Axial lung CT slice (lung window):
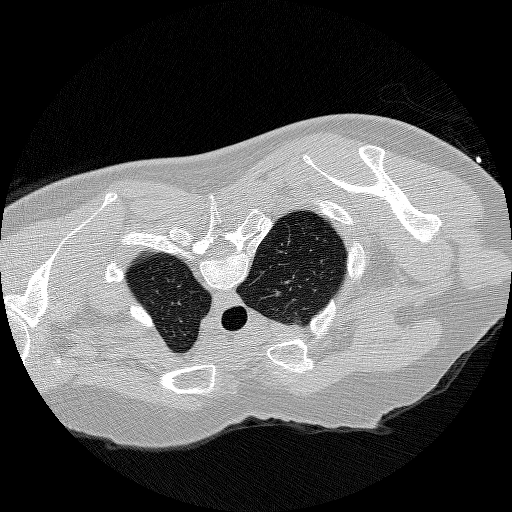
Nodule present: no